Question: I test an Angular application with protractor and since today the DOM-elements are not displayed correctly during the testing. I am using it on macOS.
What I tried to solve the problem is:
- - - 'yarn install'- Tried to find another person who has the same problem hereUsed Versions:
'"protractor": "5.2.2", "protractor-cucumber-framework": "^1.0.1", "webdriver-manager": "12.0.6"'
And here is a screenshot of how it looks like:
### screenshot

Another thing is, the tests are green and in the DOM everything is okay, but debugging is a bit difficult, when you don't see anything.
Thanks in advance for your help.
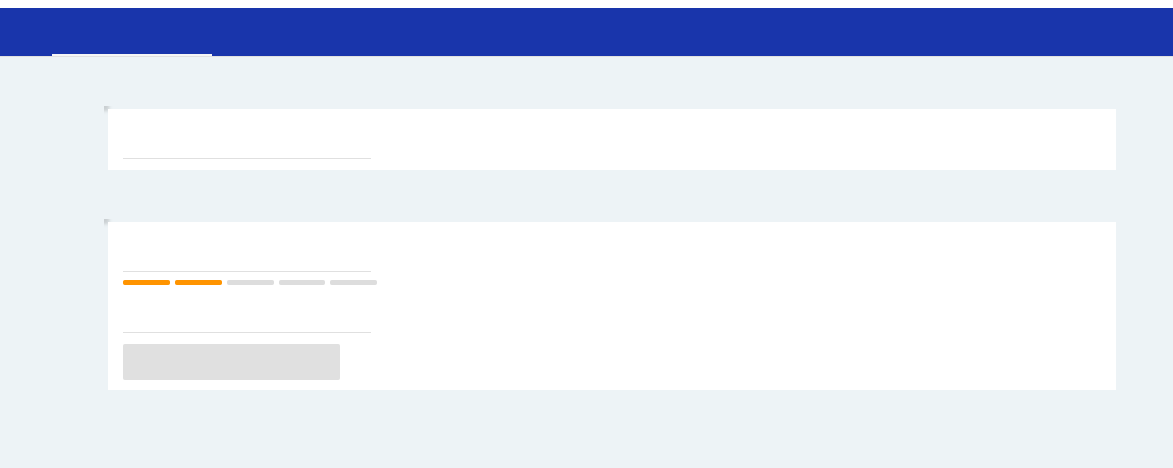
Answer: My acquaintance encountered it a while time ago.
I know that he resolved it by decreasing Chrome browser version from 66 to 65 and then updated back. Try to play around with your browser, there is no a problem with the protractor